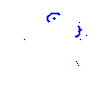
Particle: proton